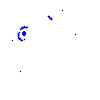
Particle: pion